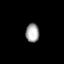
Tissue: prostate
Cell type: T cells
Senescence score: 0.807
Nuclear area (px): 250
Mean DAPI intensity: 163.9